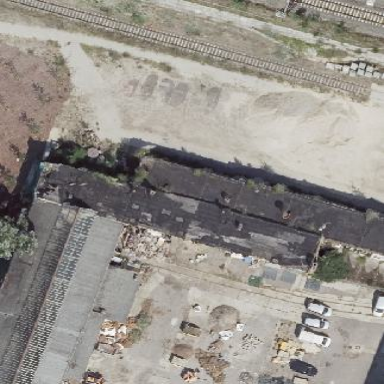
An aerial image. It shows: Warehouse.